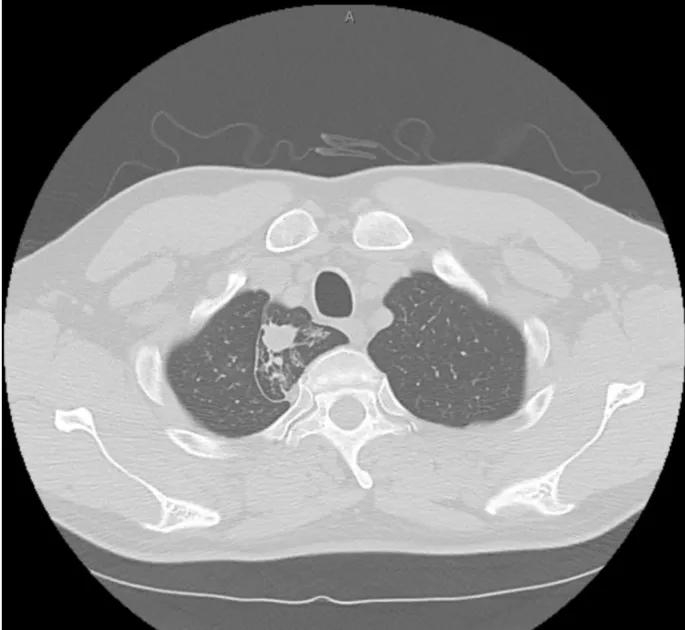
A computed tomography (CT) scan of the chest showing multiple nodules, including in the azygous lobe, right upper lobe, and right lower lobe, with associated micronodular patterns.
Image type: radiology (ct)